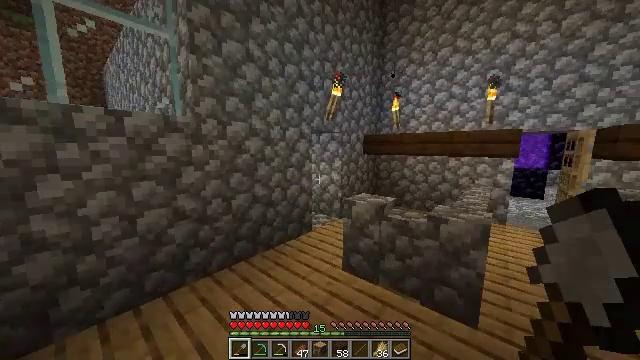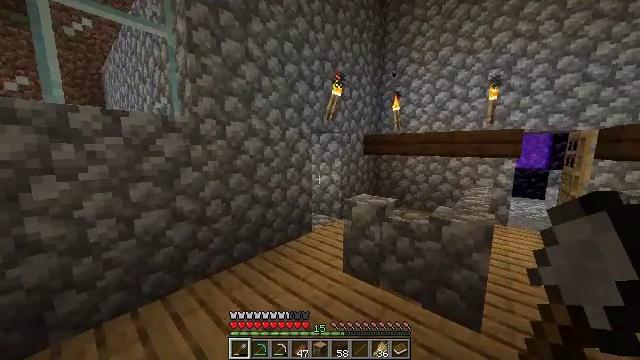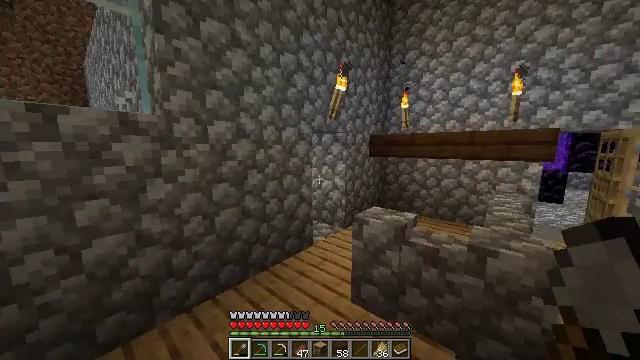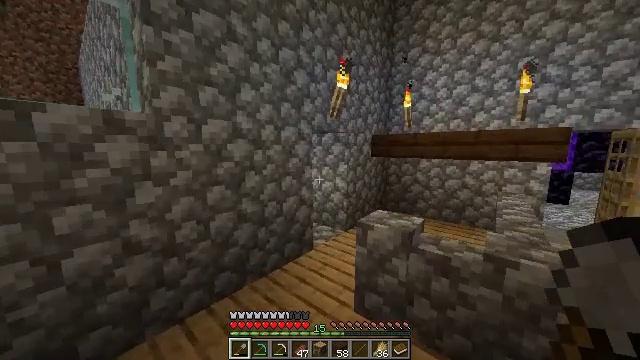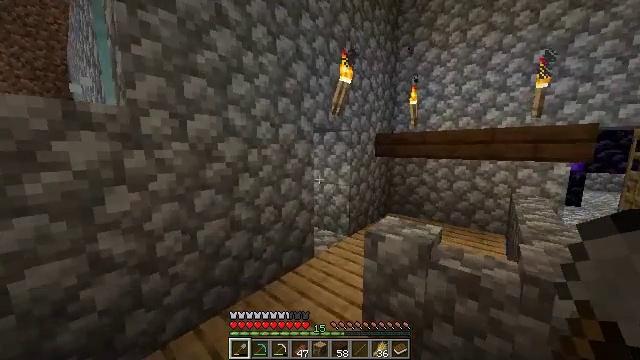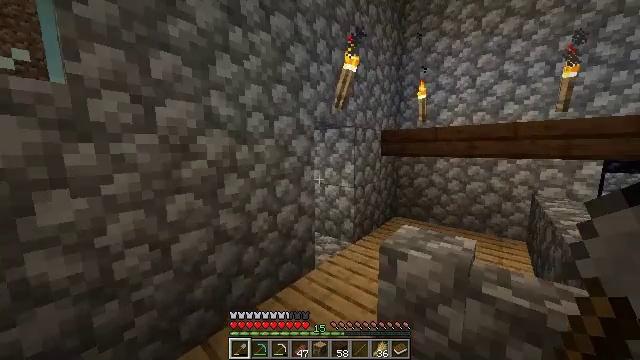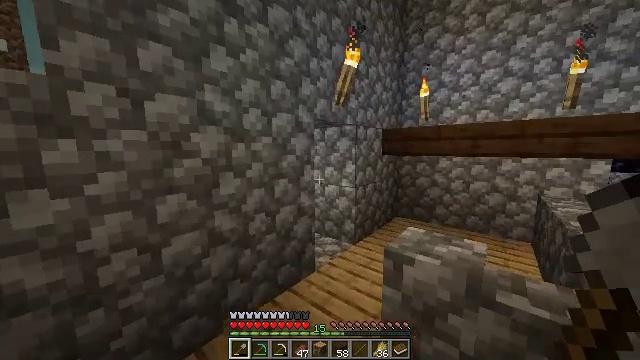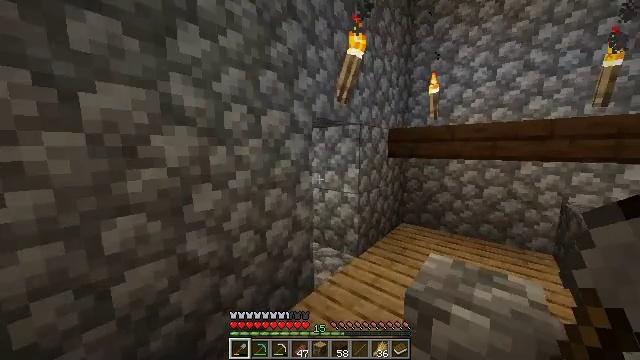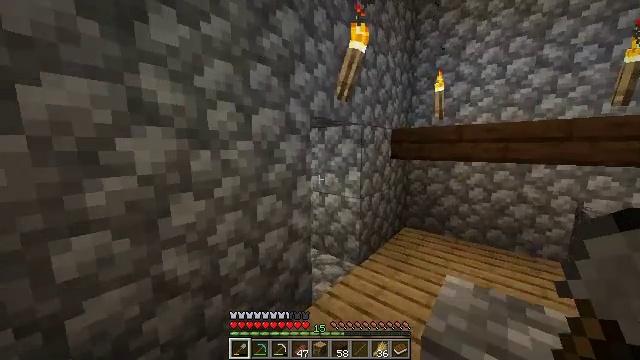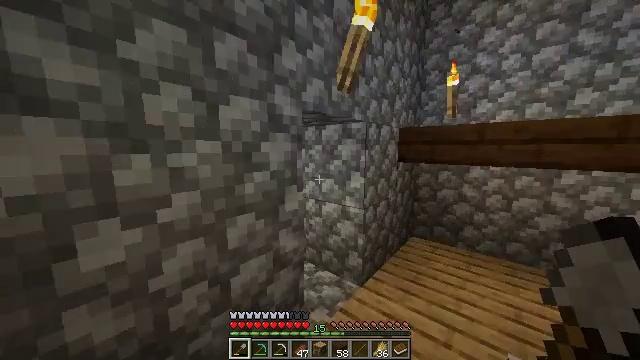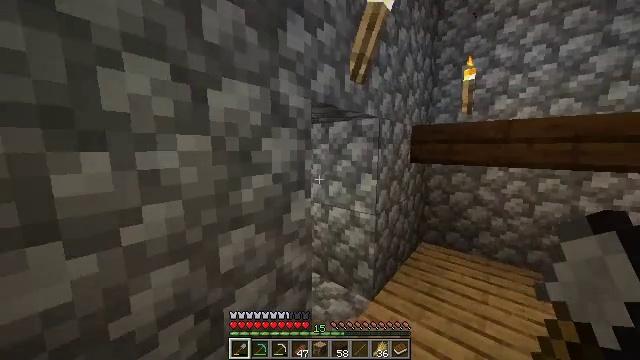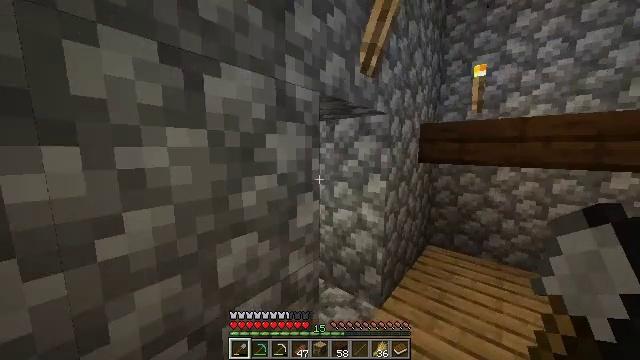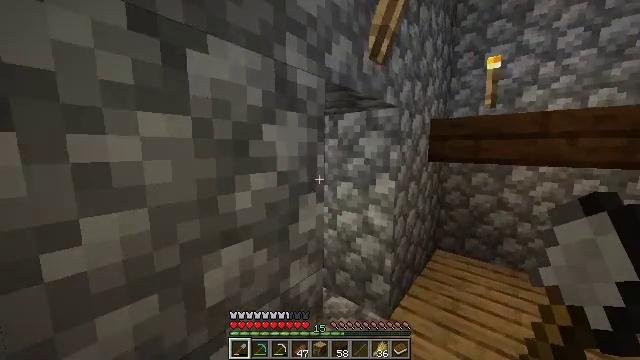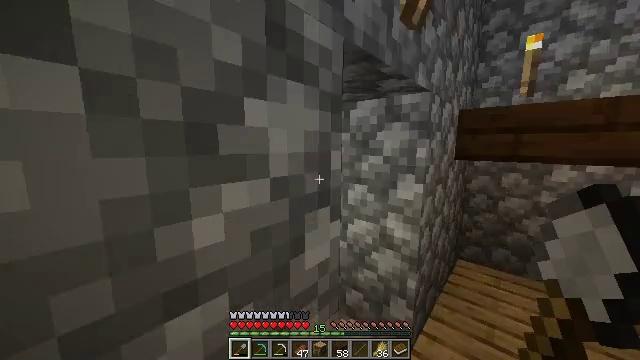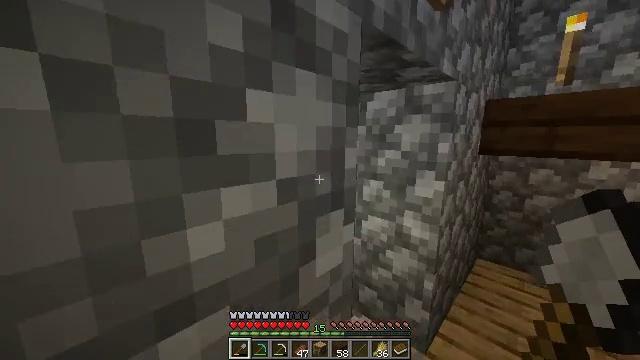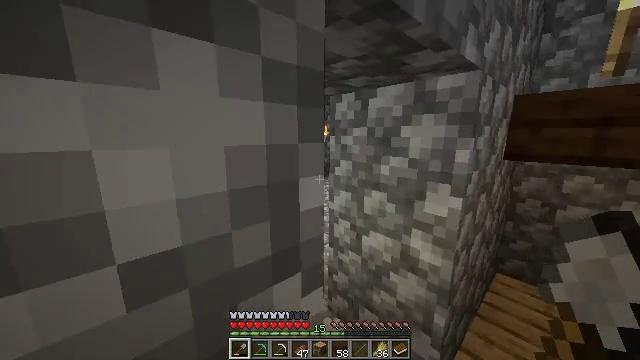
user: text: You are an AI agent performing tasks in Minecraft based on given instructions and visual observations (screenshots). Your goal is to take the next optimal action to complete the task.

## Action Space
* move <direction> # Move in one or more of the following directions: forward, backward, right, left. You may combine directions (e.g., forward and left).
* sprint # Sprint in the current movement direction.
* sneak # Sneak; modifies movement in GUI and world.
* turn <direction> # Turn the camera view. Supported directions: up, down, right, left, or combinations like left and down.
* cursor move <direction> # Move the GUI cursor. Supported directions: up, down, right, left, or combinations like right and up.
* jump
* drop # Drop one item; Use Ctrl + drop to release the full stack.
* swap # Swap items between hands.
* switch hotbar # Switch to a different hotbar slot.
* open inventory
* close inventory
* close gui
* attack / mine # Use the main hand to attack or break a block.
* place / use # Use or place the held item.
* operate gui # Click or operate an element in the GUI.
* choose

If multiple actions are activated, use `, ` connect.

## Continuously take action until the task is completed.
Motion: motion action
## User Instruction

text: Convert obsidian, diamonds, and a book into an enchanting table.
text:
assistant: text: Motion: move forward, sprint
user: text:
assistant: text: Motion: move forward, sprint
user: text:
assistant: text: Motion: move forward, sprint
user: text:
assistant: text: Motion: move forward, sprint
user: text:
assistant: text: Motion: move forward, sprint
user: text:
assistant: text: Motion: move forward, sprint
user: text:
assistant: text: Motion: move forward, sprint
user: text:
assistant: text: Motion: move forward, sprint
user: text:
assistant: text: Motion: move forward, sprint
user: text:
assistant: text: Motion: move forward, sprint
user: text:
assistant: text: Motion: move forward, sprint
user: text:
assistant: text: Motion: move forward, sprint
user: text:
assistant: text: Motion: move forward, sprint
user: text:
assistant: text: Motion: move forward and move right, sprint, turn left and down
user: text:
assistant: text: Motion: move forward and move right, turn left
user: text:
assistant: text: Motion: move forward and move right, turn left
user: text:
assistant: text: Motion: move forward and move right, turn left
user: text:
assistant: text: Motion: move forward and move right, turn left
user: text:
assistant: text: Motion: move forward
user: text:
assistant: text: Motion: move forward and move left
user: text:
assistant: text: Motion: move forward and move left
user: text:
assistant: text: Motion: move forward and move left
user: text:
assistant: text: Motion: move forward and move left, turn right
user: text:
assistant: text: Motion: move forward and move left, turn right
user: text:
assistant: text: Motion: move forward and move left, turn right and down
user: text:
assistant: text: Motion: move forward, turn right
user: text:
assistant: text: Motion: move forward, turn right
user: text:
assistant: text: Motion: move forward
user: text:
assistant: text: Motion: move forward
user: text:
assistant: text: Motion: move forward, sprint